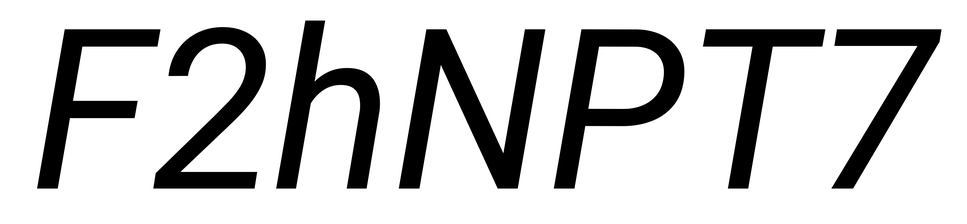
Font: Roboto-Italic_Italic